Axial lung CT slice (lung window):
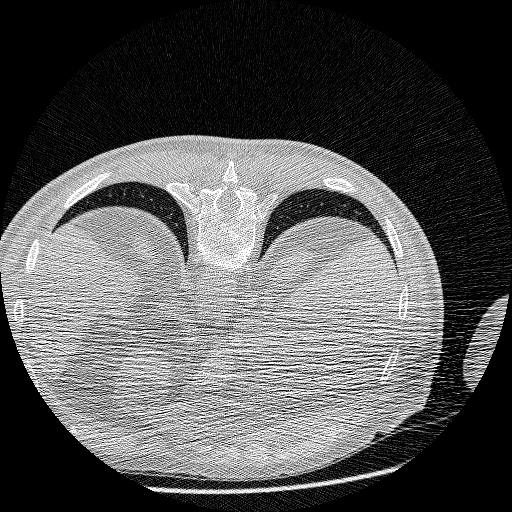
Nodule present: no